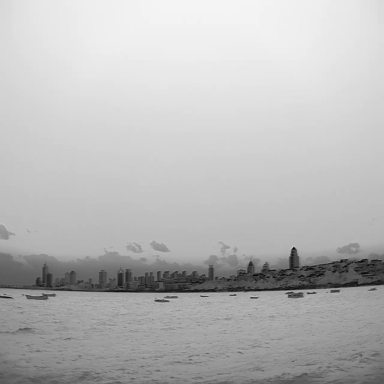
There are nine bulk_carriers in the infrared image.